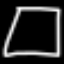
Label: square